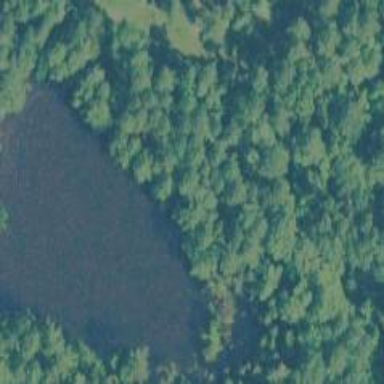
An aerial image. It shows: Pond with natural water.